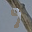
Label: 9